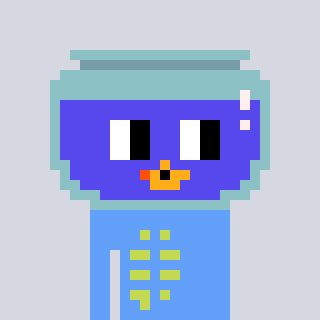
a pixel art character with square blue glasses, a goldfish-shaped head and a blue-colored body on a cool background